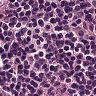
Metastatic tissue present: no